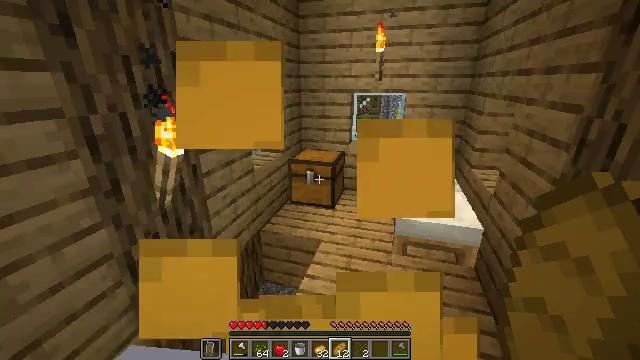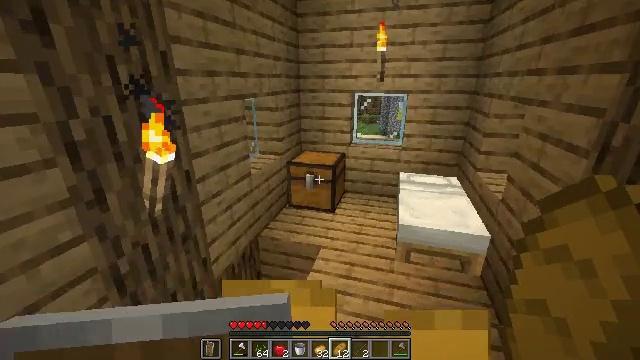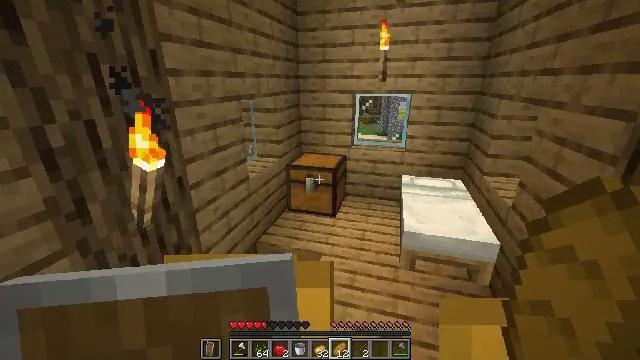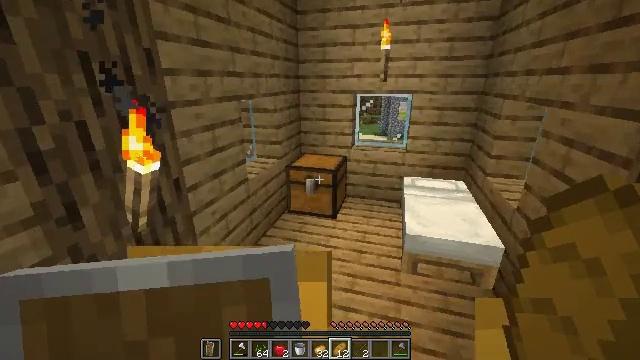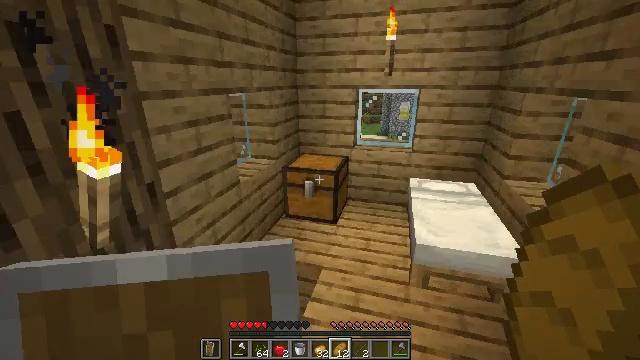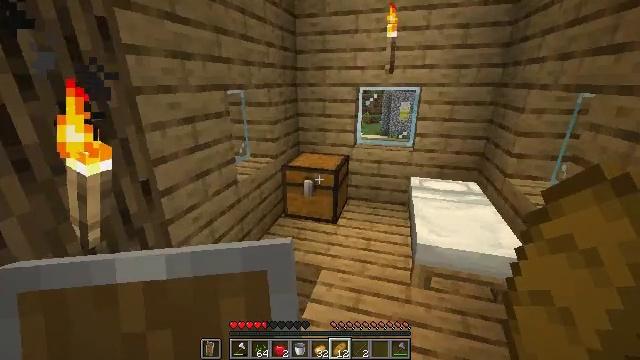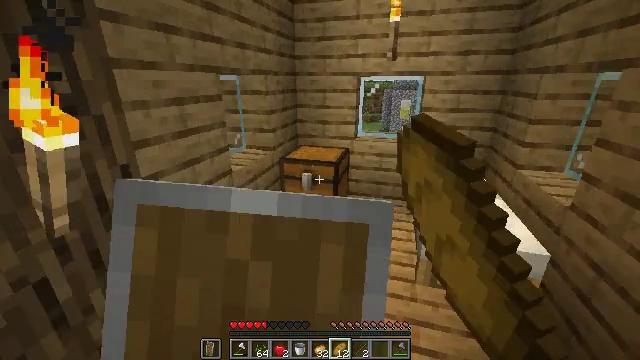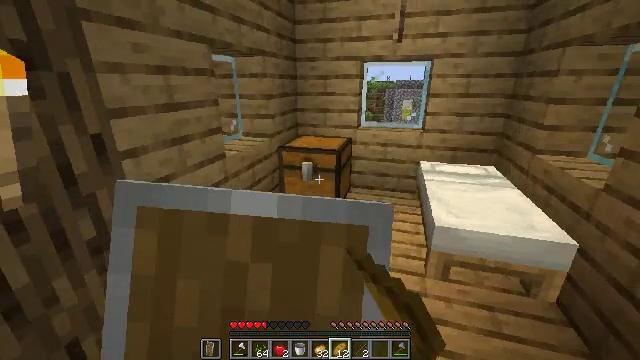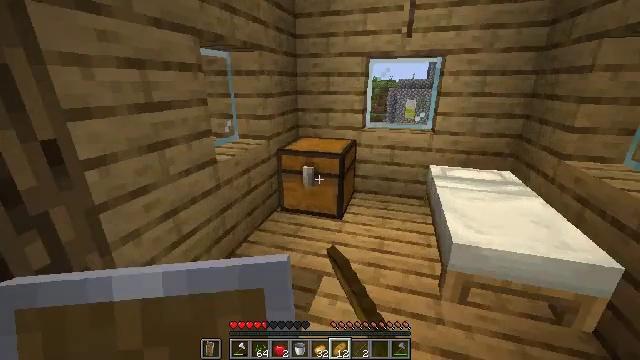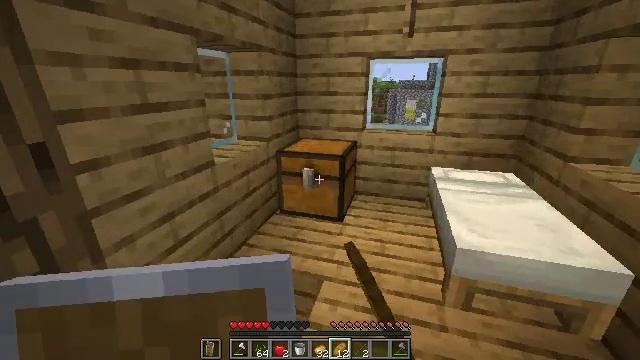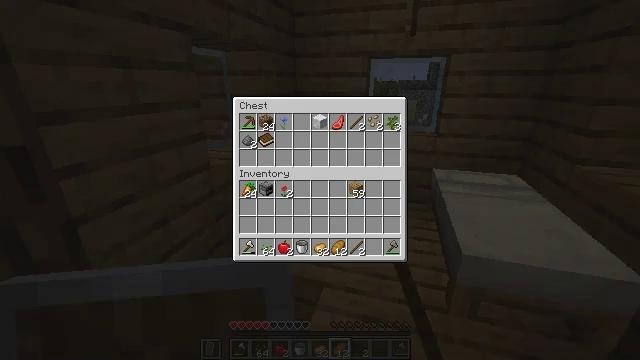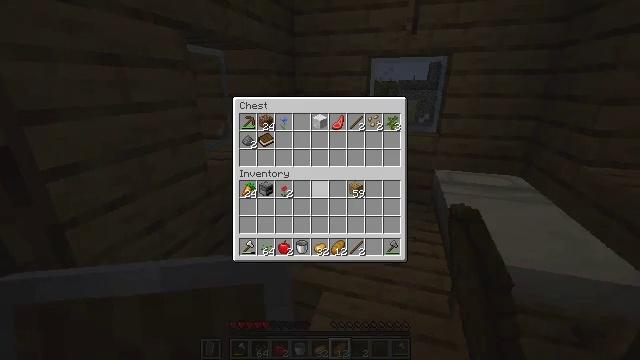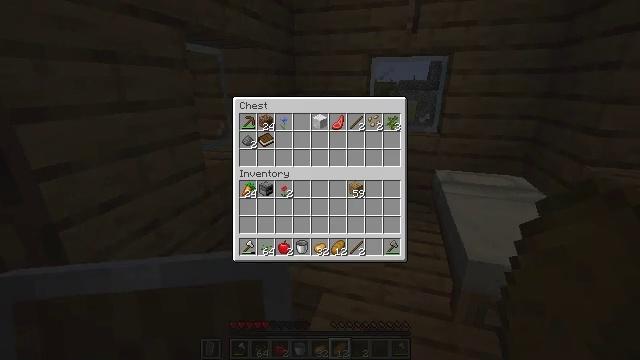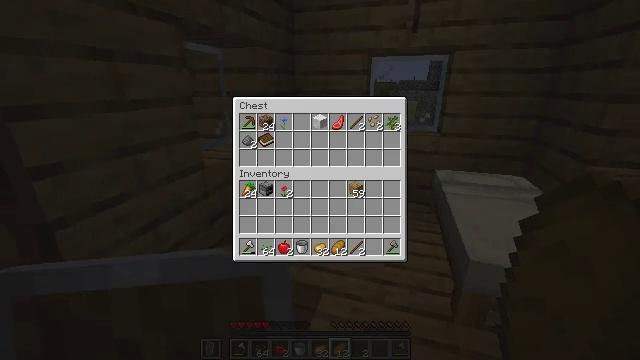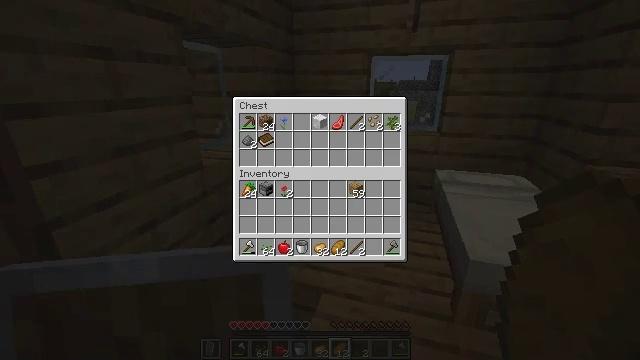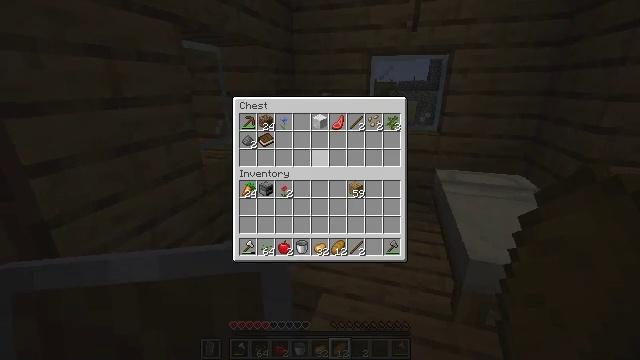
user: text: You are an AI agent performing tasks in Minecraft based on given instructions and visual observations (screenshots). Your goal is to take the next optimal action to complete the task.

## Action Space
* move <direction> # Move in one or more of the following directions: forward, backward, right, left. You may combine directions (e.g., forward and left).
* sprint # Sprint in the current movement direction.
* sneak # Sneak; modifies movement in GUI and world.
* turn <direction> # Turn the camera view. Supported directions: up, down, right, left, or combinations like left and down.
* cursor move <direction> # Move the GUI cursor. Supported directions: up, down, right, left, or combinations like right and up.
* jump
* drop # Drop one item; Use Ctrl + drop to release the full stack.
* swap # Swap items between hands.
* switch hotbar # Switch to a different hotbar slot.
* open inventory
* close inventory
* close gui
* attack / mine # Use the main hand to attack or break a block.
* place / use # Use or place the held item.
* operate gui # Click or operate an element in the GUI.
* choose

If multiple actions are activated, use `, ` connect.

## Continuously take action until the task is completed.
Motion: motion action
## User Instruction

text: Mine cobblestone to craft tools and furnaces.
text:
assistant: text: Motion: move forward, use / place
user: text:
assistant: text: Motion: move forward, use / place
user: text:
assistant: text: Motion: move forward
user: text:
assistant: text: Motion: move forward
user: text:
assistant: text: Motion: move forward, use / place
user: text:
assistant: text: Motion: move forward, use / place
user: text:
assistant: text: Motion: move forward, use / place
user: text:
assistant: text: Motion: move forward
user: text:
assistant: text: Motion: no_op
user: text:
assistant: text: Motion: open gui
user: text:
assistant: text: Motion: no_op
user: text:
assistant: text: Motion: no_op
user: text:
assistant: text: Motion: no_op
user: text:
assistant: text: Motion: no_op
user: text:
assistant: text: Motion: cursor move up
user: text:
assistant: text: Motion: sneak
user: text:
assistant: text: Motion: sneak
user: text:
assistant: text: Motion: sneak
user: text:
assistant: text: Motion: sneak, cursor move left
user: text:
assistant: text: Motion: sneak
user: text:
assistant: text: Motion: sneak, cursor move left and up
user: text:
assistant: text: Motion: sneak, cursor move left
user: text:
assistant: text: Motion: sneak
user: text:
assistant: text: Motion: sneak
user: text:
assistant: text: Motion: sneak
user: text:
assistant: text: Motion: sneak
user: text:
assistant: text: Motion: sneak
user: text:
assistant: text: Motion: sneak
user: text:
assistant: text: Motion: sneak
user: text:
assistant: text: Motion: sneak, operate gui